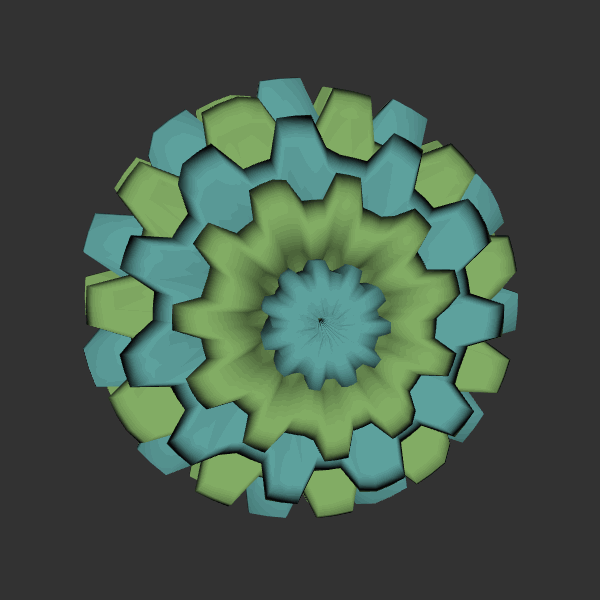
Background: dark